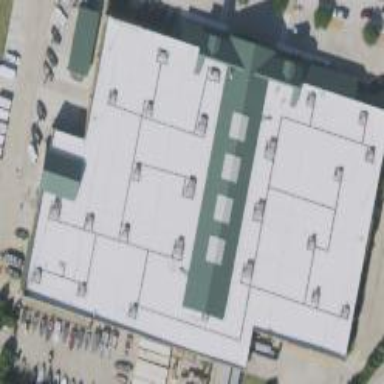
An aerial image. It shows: Outdoor retail building with flat roof.